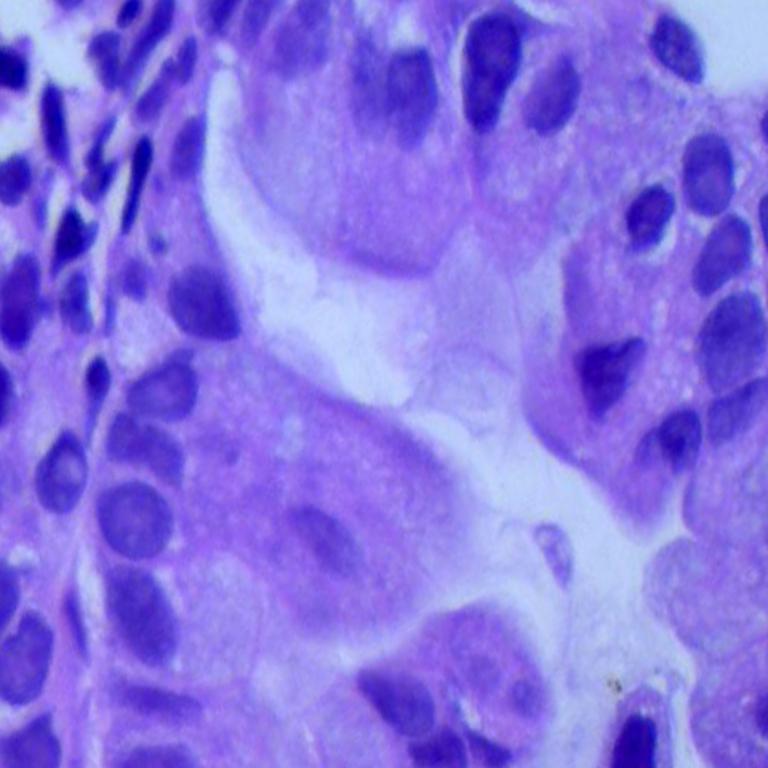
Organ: lung
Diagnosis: adenocarcinomas